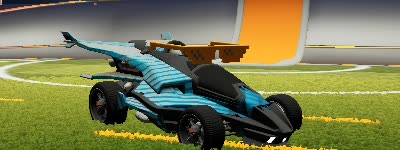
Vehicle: aftershock